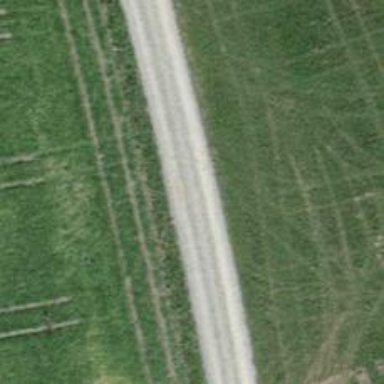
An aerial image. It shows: Compacted track with grade2 level.